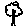
Label: tree